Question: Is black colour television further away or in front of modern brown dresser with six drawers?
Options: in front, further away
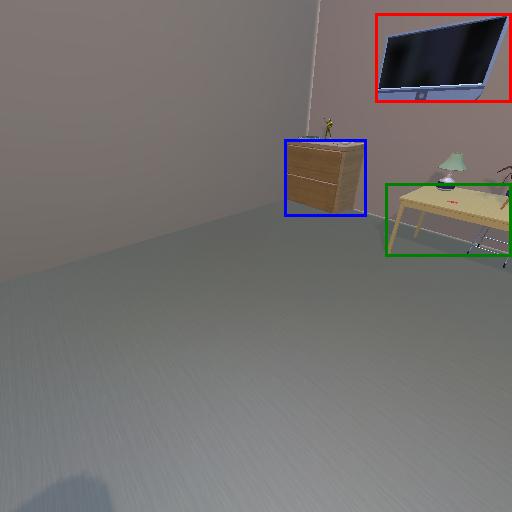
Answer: in front